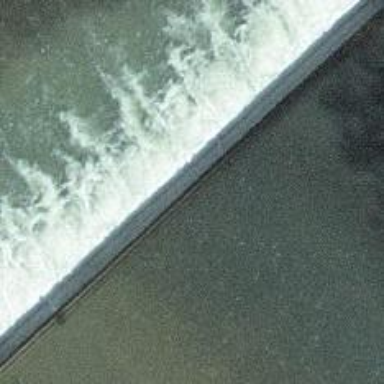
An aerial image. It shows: Weir along the waterway.